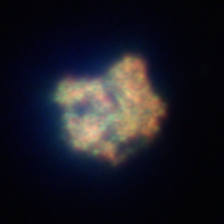
Taxon: Unknown_detritus
Group: Unknown